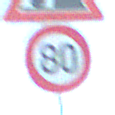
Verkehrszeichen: Geschwindigkeit80
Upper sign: SteinschlagRechts
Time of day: Midday
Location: Outdoor (Special)
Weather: PartlyCloudy
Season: NotSpecified
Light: Natural